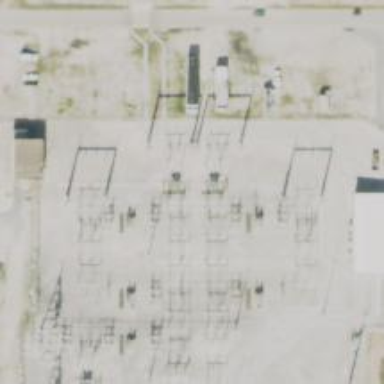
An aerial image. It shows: Switch used for power control.